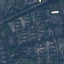
Land use / land cover class: Residential